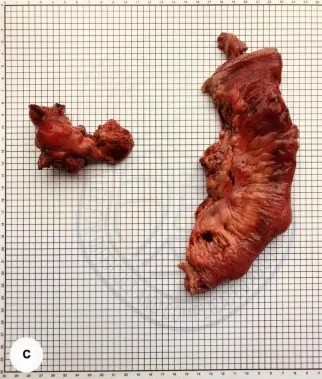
CD complicated by small intestinal obstruction with capsule endoscopic incarceration (Case 1). (C,D) The specimen of surgery: the yellow cylinder is capsule endoscope; vascular clamp showing internal fistula.
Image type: medical_photograph (other_medical_photograph)